Interaction volume radius: 10 \u00c5
Interaction volume height: 10 \u00c5
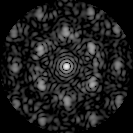
Disorder parameter: 0.5283